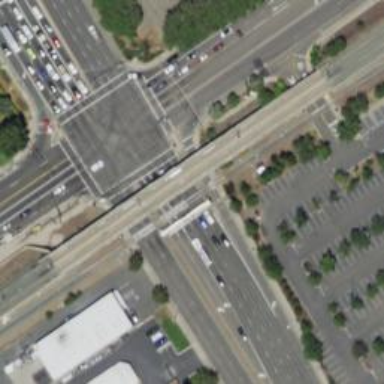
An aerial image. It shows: Primary link road with asphalt surface.